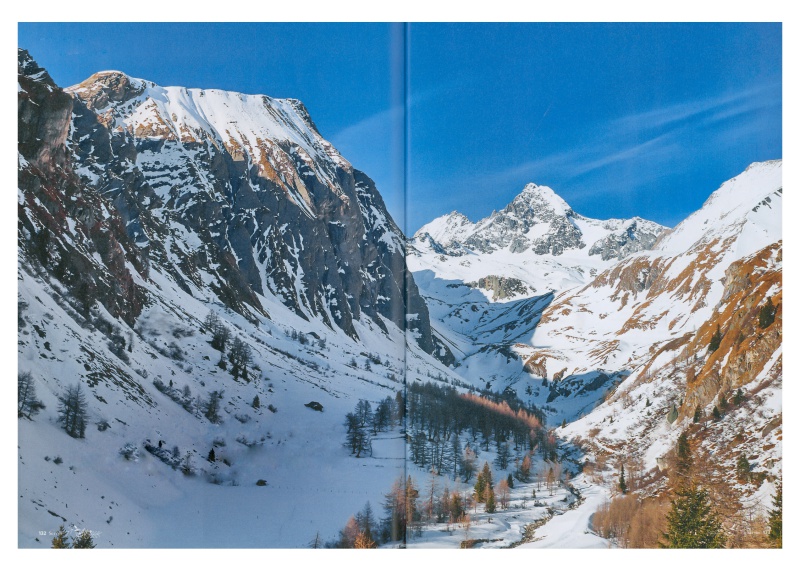
Institution: Servusmagazin
Schlagwörter: baum, berg, blau, felsen, himmel, schatten, weiß, wolken, bäume, fluss, grün, landschaft, braun, grau, hell, eis, schnee, weg, stein, bach, hügel, kalt, natur, sonne, schön, tal, wald, landschft, perspektive, abhang, aplen, berge, fels, gebirge, gipfel, gletscher, hang, bergkette, farbe, vegetation, lawine, schlucht, steil, rauh, winter, wolkenlos, tannen, naturgewalt, spitz, sport, freude, menschenleer, foto, fotografie, buch, wandern, alpen, kälte, schneelandschaft, wälder, seite, sonnig, magazin, rau, farbfoto, freiheit, karg, sonnenschein, nadelbäume, tannenbäume, nadelwald, nadelholz, winterlandschaft, hänge, postkarte, tirol, baumgrenze, schroff, alpin, tourismus, ski, falz, mäume, unbewohnt, wintersport, schi, gebige, bildband, shnee, #berge, schifahren, ehang, enwinter, er mweiss, grossglockner, maun, :-(